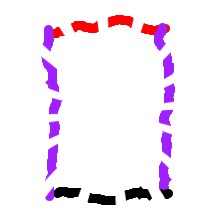
Shape: rectangle